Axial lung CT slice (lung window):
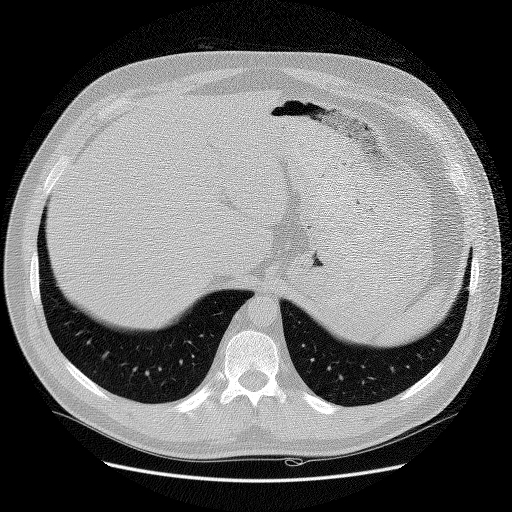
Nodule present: no